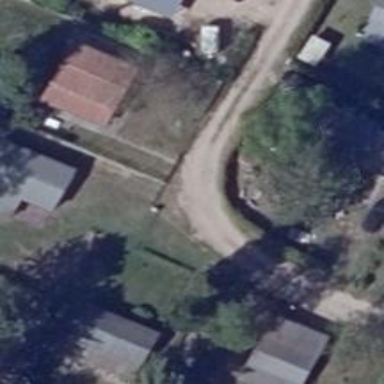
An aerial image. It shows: Residential road with earth surface of grade3.